Question: I want to update images 'url' index after deleting one image into Firebase database. I deleted index 1 image and I want to update index 2 as index 1!! Please Help me.
Here my Firebase database storing multiple images

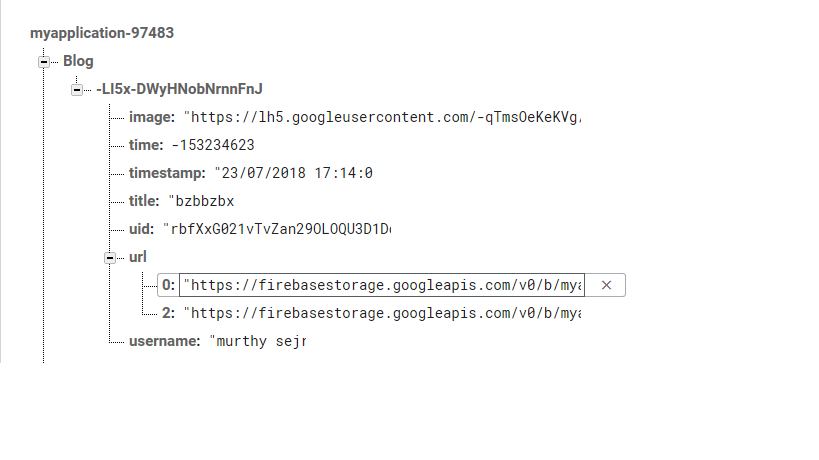
Answer: Why to do an extra operation since you can change the structure of your 'url' node a little bit, so you don't have to do an extra write. So I recommend you change that node to:
'''
Firebase-root
|
+--- Blog
|
+--- blogId
|
+--- // blog details
|
+--- url
|
+--- "https://firebasestorage...": true
|
+--- "https://firebasestorage...": true
'''
In this case, when you are deleting a url frm the 'url' node, no other operation is needed.
If you want to store the 'url' of the image as a key, the encoded version is required, since you need to strip the illegal characters. As @FrankvanPuffelen's mentioned in his comment, using a hashcode is also common practice and then use the full URL as the value.